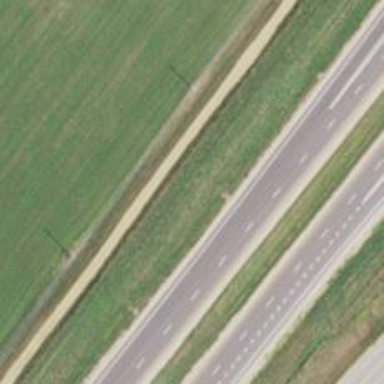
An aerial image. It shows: Motorway with motorroad.